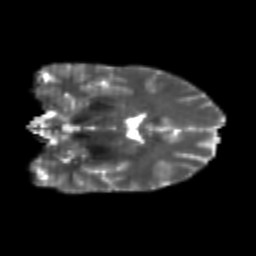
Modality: T2w
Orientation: coronal
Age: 23
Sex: female
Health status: healthy
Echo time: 0.074 s